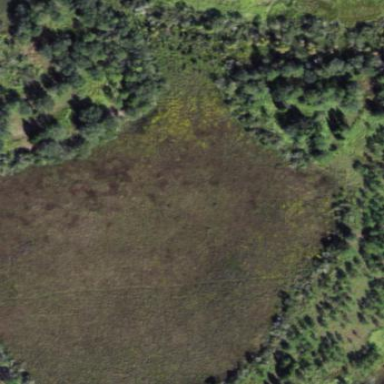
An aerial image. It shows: Marshy wetland area.